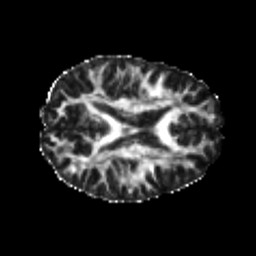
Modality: FA
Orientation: axial
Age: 20
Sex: female
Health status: healthy
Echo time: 0.074 s